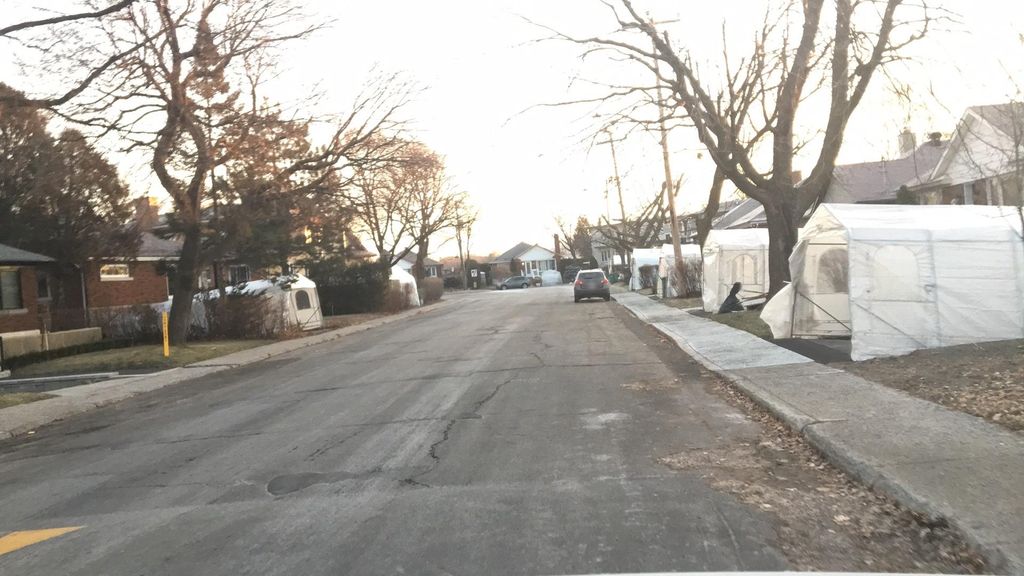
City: montreal